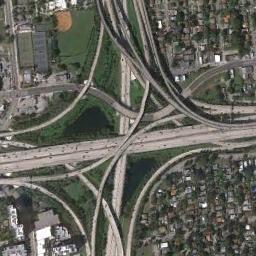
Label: overpass